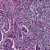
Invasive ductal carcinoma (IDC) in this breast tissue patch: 0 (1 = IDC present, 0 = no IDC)